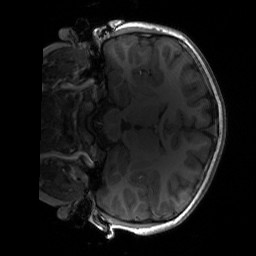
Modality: T1w
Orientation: coronal
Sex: male
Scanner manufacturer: siemens
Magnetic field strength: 3 T
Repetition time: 1.9 s
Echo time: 0.00243 s